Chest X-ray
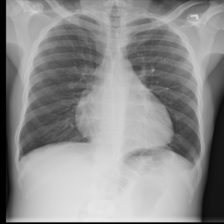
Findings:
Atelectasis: negative
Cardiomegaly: negative
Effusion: negative
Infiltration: positive
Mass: negative
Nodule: negative
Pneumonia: negative
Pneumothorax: negative
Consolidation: negative
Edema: negative
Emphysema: negative
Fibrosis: negative
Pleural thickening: negative
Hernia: negative